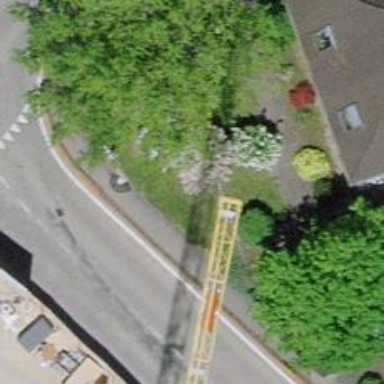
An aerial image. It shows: Bus stop with shelter. It is platform for public transport.